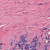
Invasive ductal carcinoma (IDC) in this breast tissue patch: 1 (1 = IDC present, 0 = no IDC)